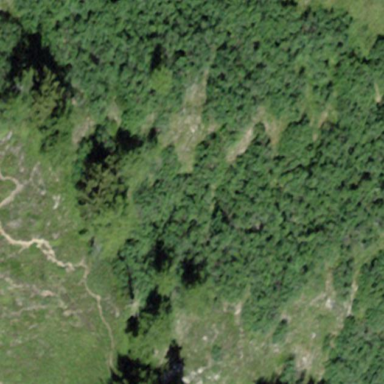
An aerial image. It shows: Forest area.